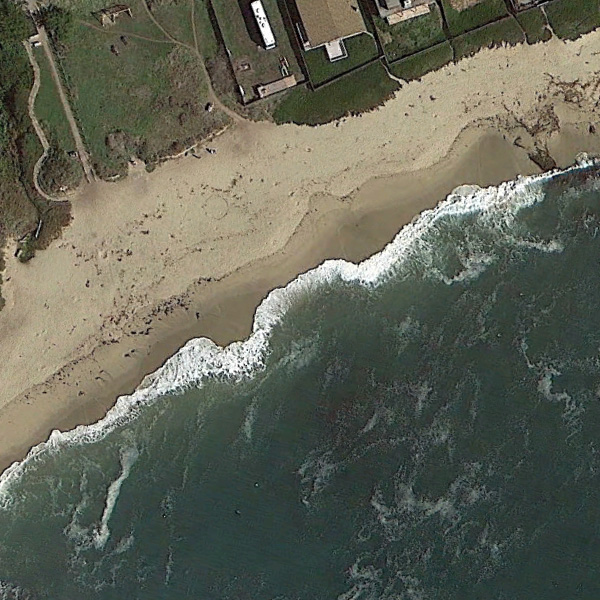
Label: Beach